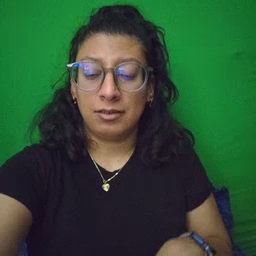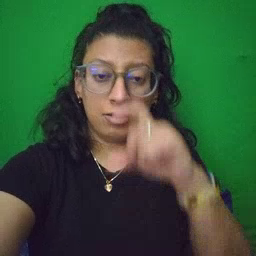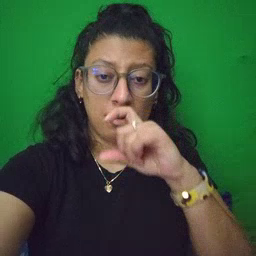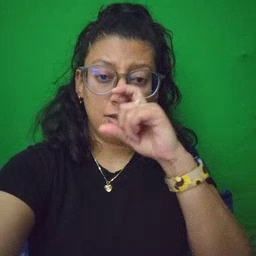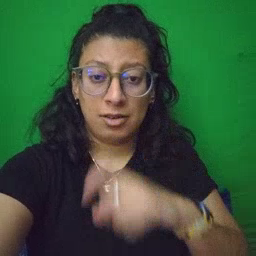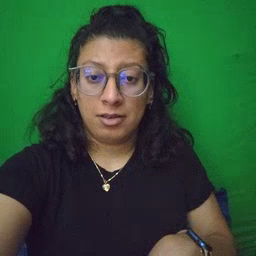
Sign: doll